Interaction volume radius: 5 \u00c5
Interaction volume height: 10 \u00c5
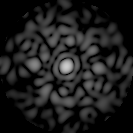
Disorder parameter: 0.8101